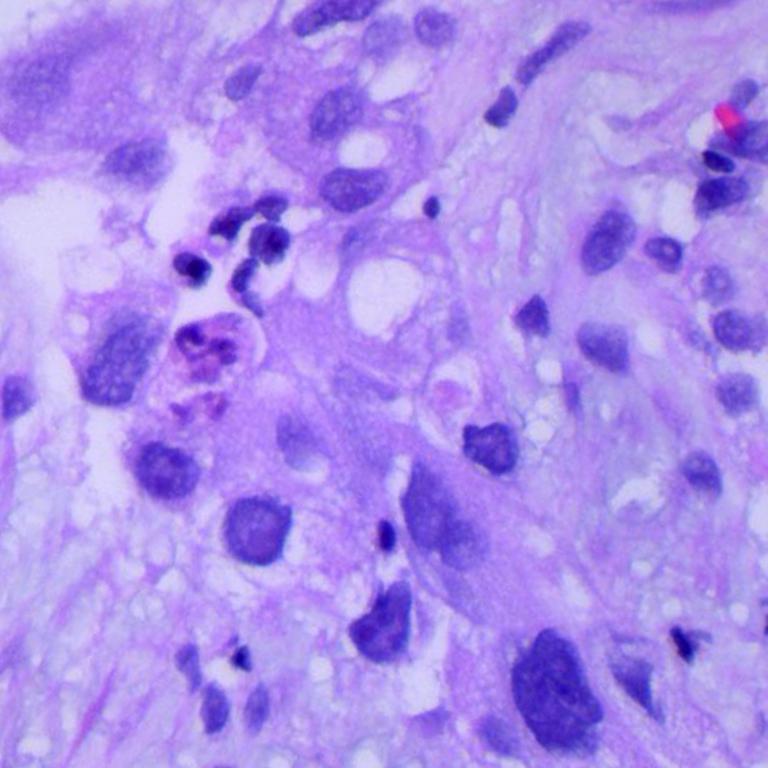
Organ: lung
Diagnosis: adenocarcinomas